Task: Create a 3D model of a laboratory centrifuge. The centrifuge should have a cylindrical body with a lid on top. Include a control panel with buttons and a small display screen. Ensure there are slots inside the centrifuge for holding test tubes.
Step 331:
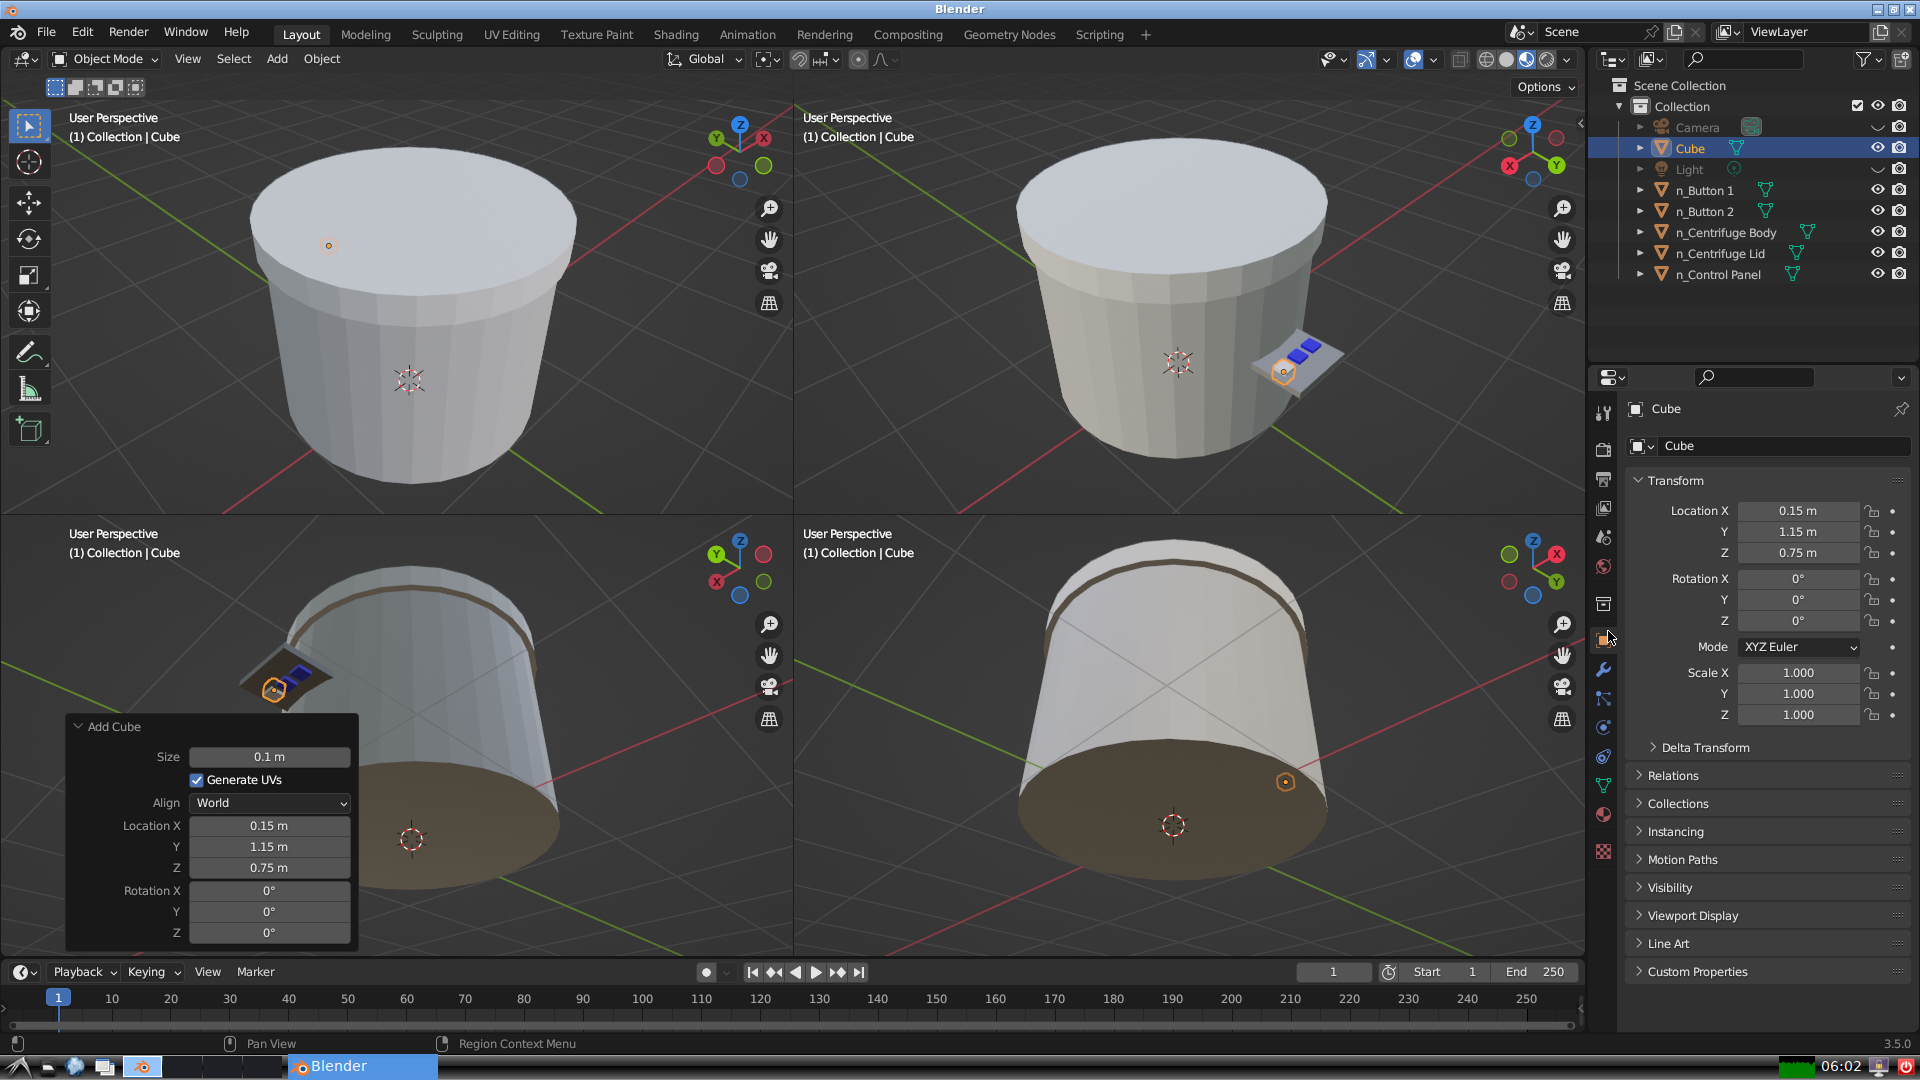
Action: {"mouse_move": [1732, 445]}